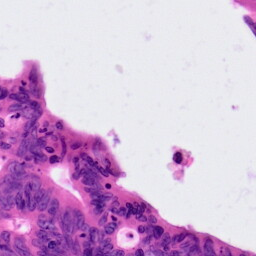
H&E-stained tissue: Colon